Question: I'm trying to host a very simple database on Azure and going out of my mind doing so. I've managed to get a local service running and communicating with my WP7 app just fine :).
I got this far by following this tutorial:
<URL>
The tutorial provides steps to publish the service to Azure but my version of Visual Studio (2010 Professional SP1) is different and I can't do the final bit (hosting it on Azure).
When I hit 'publish...' as per the tutorial I get this (what do I do next?):

Can anybody point me in the right direction please?
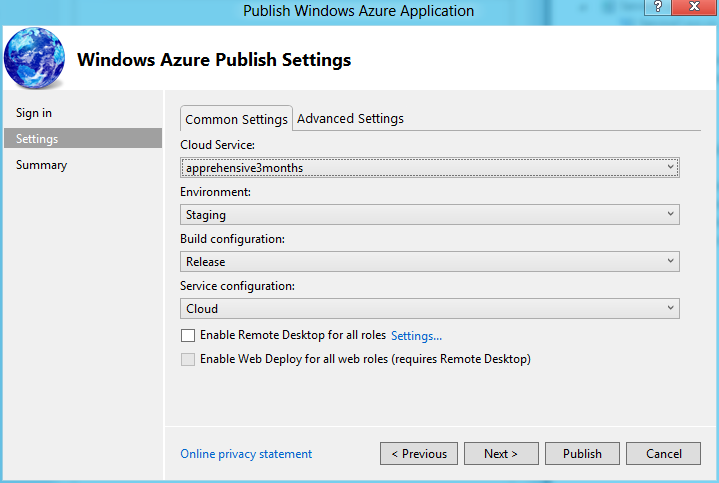
Answer: Well if you want to follow that tutorial, you should right click the project, but instead of choosing you should choose . After packaging this will open up a new Explorer window with the 2 files (the package and the cscfg).
Then you can simply go ahead and follow the rest of the tutorial.
Alternatively, you could simply change the environment from to in the screen which you display in your question and click publish. This packages the application and deploys it to the selected hosted service (in your case ). If you do this, you won't need to upload the files manually in the portal (as described in the tutorial).